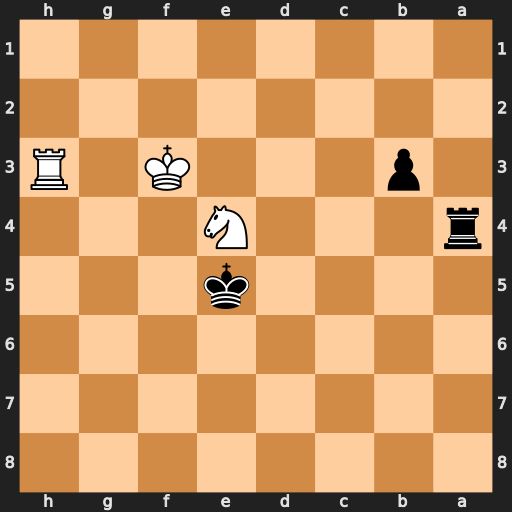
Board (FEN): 8/8/8/4k3/r3N3/1p3K1R/8/8
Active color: b
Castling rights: -
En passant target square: -
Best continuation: Rxe4 Rh1 Kd5